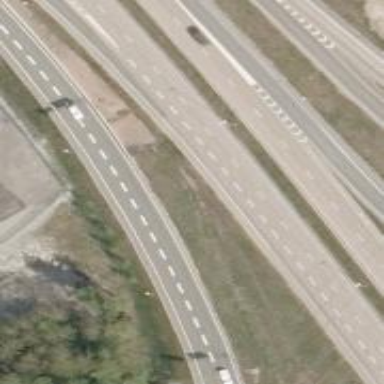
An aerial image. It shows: Asphalt road designated as trunk highway.